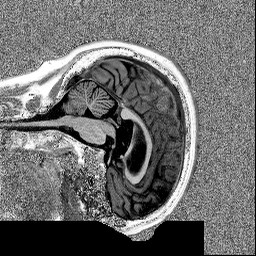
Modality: MP2RAGE
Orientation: sagittal
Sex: female